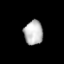
Tissue: lung
Cell type: Pericytes
Senescence score: 0.2281
Nuclear area (px): 450
Mean DAPI intensity: 184.6